You are looking at the wavelet scalogram of a bearing's acceleration signal. Classify the bearing condition as one of: normal, inner_race, outer_race, ball.
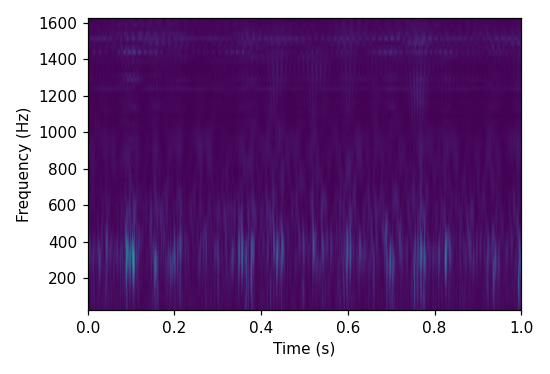
Answer: ball